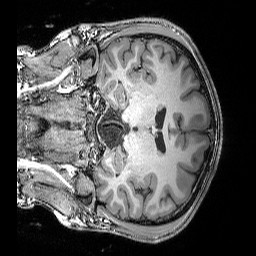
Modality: T1w
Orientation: coronal
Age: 22
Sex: male
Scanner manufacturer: siemens
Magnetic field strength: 3 T
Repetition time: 2.25 s
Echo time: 0.00418 s